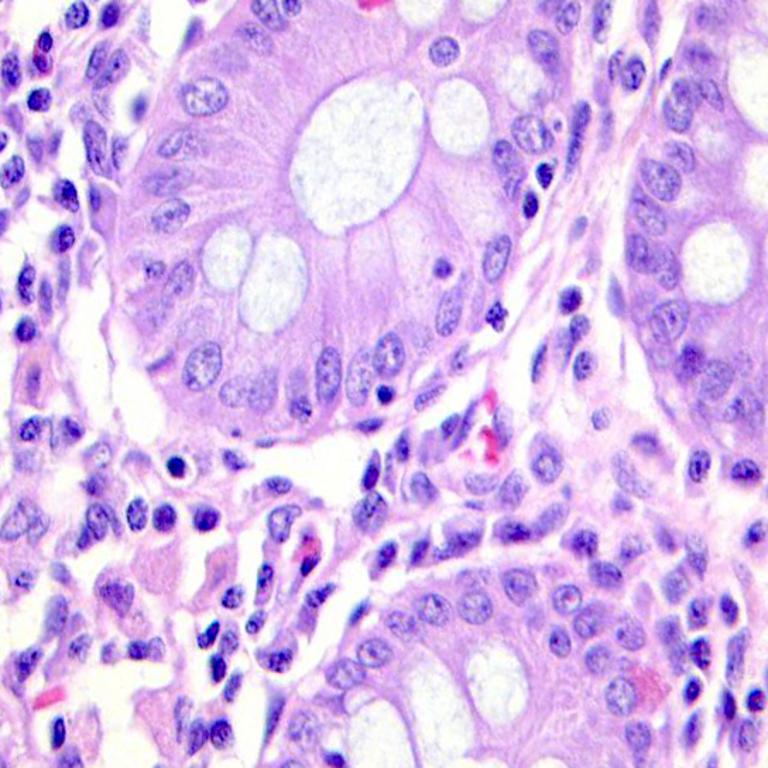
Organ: colon
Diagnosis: benign